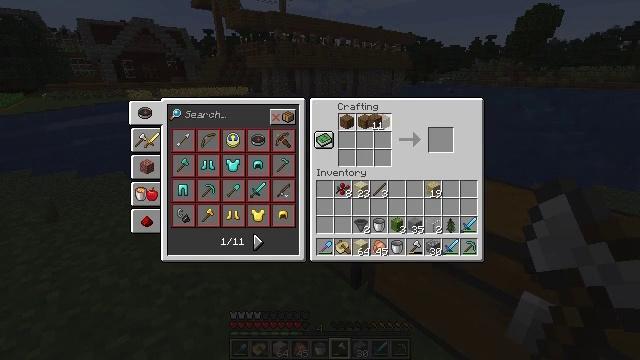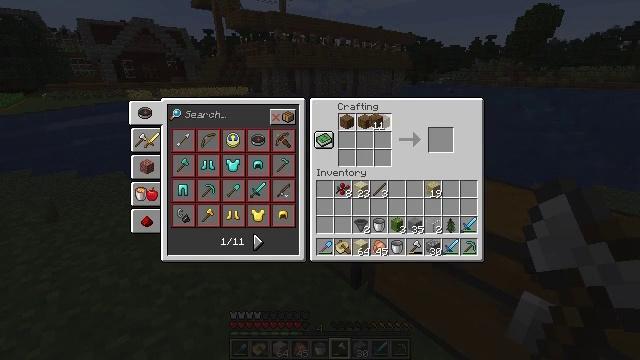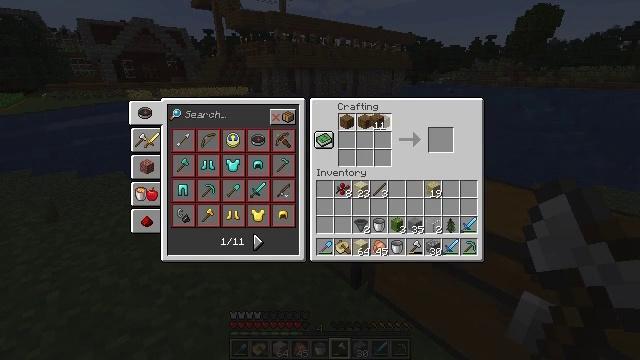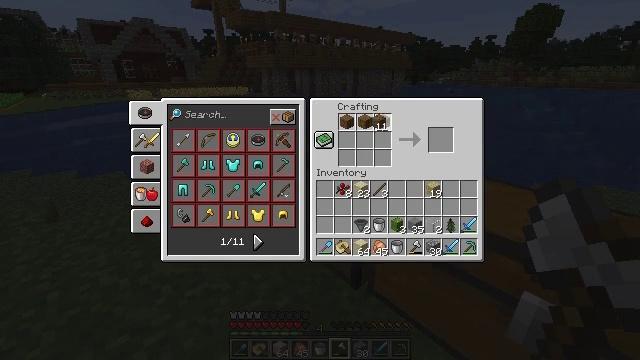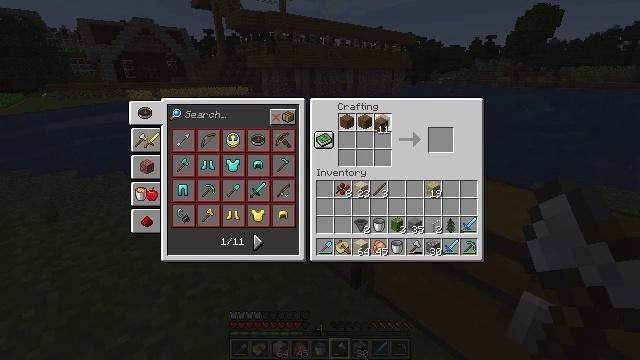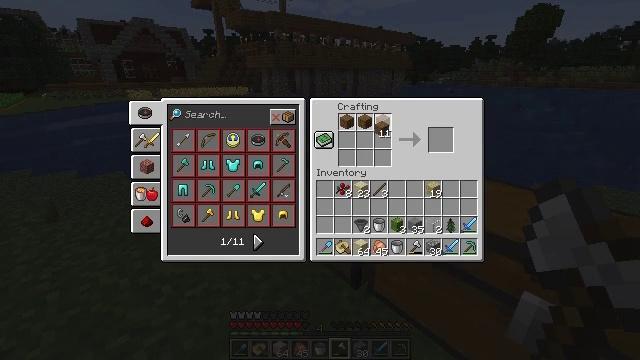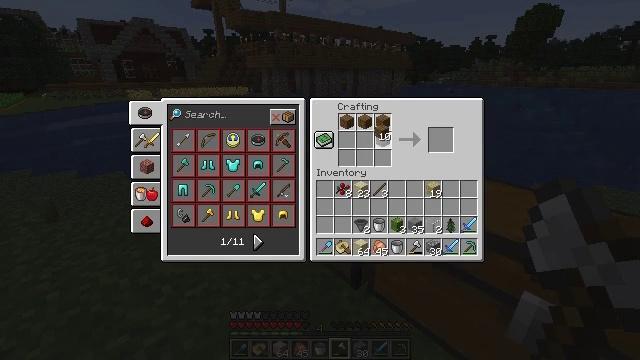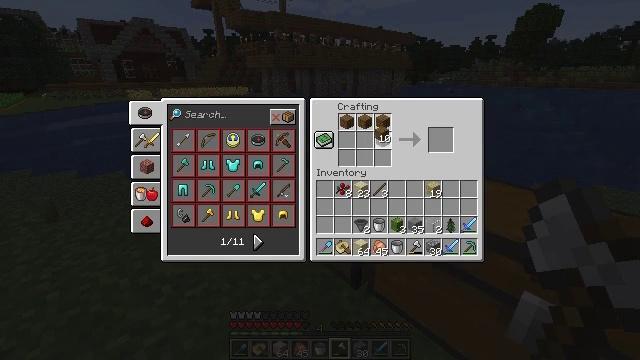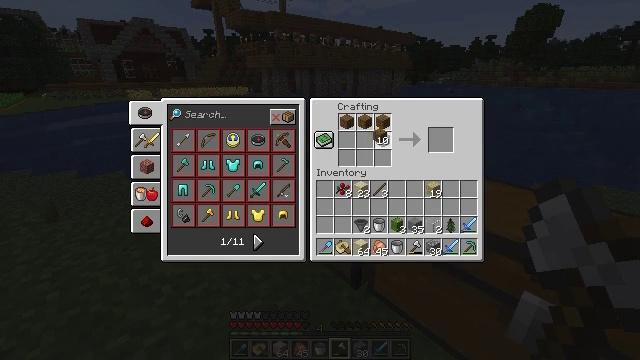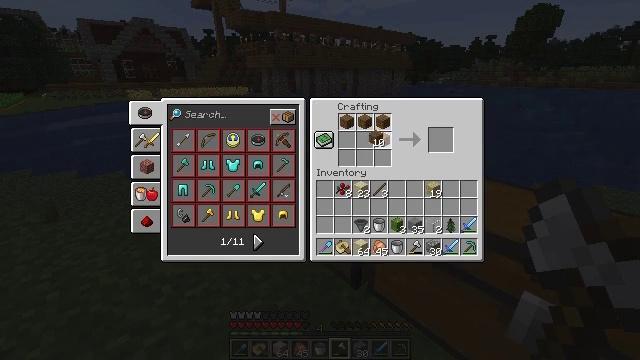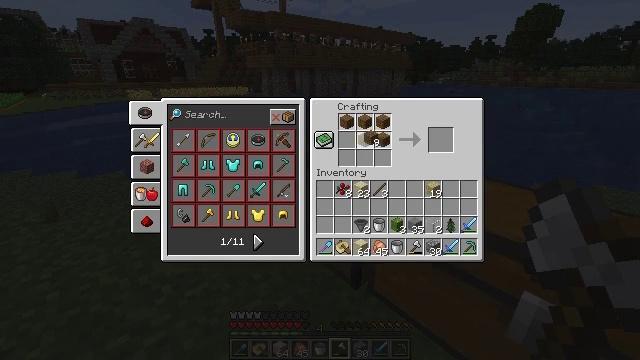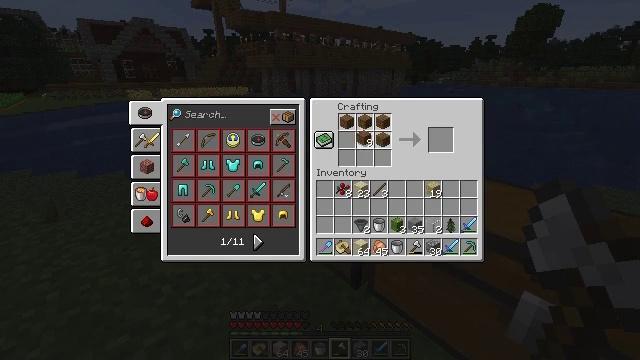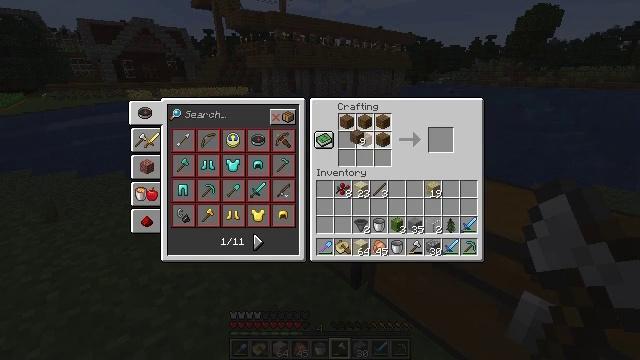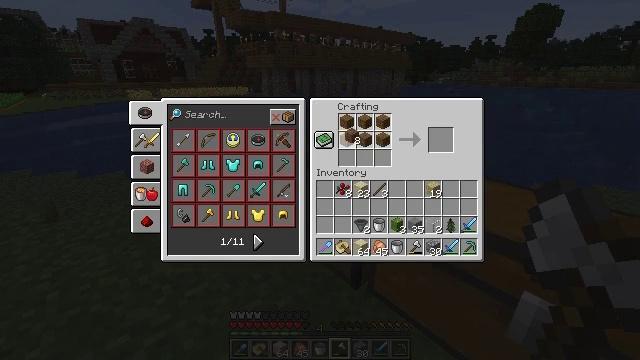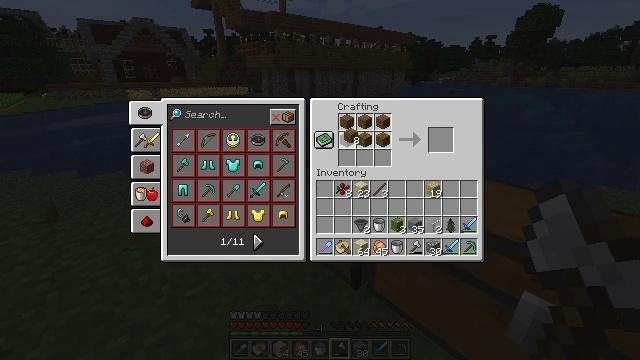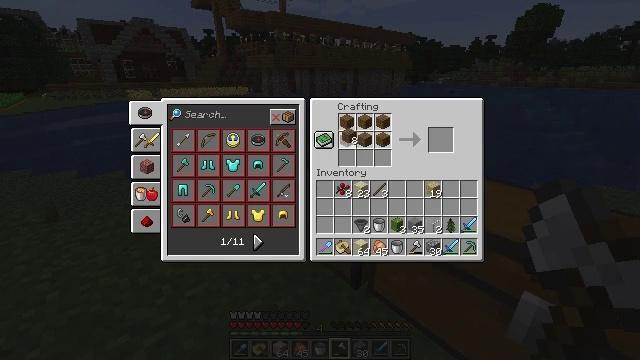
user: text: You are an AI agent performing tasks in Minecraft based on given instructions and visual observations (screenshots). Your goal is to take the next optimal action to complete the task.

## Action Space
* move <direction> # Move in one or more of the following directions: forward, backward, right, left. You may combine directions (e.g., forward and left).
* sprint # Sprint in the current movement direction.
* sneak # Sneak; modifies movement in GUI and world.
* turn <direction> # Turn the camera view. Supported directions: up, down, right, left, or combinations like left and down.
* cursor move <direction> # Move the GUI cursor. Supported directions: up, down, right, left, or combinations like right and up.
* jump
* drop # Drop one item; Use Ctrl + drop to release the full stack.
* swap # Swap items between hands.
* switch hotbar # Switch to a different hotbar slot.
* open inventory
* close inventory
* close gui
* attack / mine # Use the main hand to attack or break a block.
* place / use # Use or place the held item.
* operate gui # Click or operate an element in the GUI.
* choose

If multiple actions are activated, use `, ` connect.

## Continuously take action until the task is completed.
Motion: motion action
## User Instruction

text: Craft the spruce sign.
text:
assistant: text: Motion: choose
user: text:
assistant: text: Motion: choose
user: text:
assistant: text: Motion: choose
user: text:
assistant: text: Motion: choose
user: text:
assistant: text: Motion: choose
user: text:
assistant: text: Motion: choose
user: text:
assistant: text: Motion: choose
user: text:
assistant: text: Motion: choose
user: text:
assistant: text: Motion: choose
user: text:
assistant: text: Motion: choose
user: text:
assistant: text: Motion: choose
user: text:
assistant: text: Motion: cursor move left, choose
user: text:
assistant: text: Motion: choose
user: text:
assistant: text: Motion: choose
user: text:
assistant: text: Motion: choose
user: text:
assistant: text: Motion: choose
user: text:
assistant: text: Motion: choose
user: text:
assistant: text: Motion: choose
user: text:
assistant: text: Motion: choose
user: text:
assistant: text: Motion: choose
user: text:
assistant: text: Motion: cursor move right and down, choose
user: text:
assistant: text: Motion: cursor move right and down
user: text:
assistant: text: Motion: cursor move right and down
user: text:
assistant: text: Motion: no_op
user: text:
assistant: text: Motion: no_op
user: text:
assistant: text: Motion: no_op
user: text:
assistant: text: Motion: no_op
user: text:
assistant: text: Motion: no_op
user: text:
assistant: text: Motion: no_op
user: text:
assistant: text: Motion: operate gui